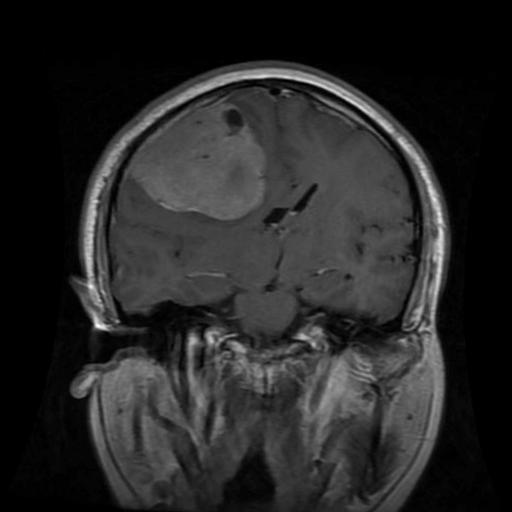
Label: meningioma